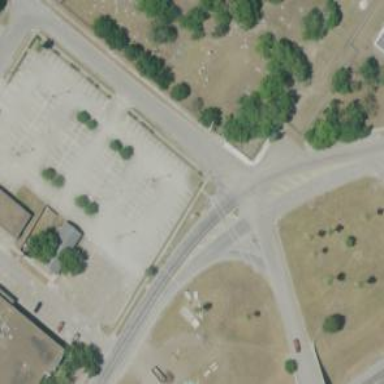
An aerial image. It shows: Historic memorial.